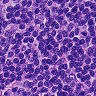
Metastatic tissue present: no